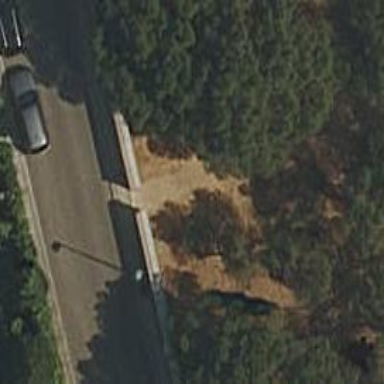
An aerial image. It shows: Entrance with barrier.